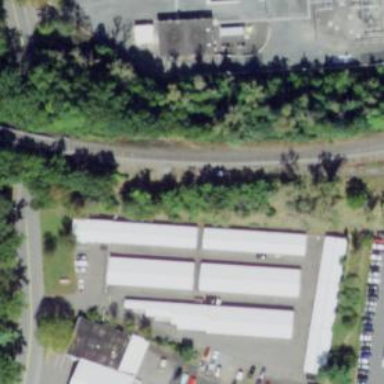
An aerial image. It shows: Storage rental shop.